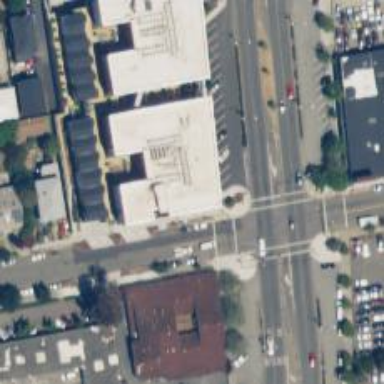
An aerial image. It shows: Service road with separate sidewalk.